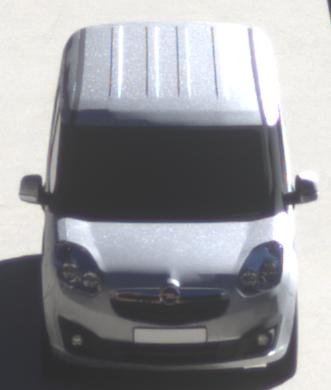
Make: Opel
Model: Combo Combi L1H1 1.4
Detailed model: Combo (D) Combi
Model produced from: 2012/01
Model produced until: 2013/11
Doors: 5
Color: white
Road condition: dry road
Daytime: morning or afternoon
Contrast: high contrast